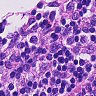
Metastatic tissue present: no